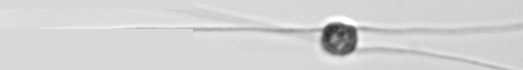
Label: Chaetoceros_danicus